Milling tool wear sample.
Tool blade image: 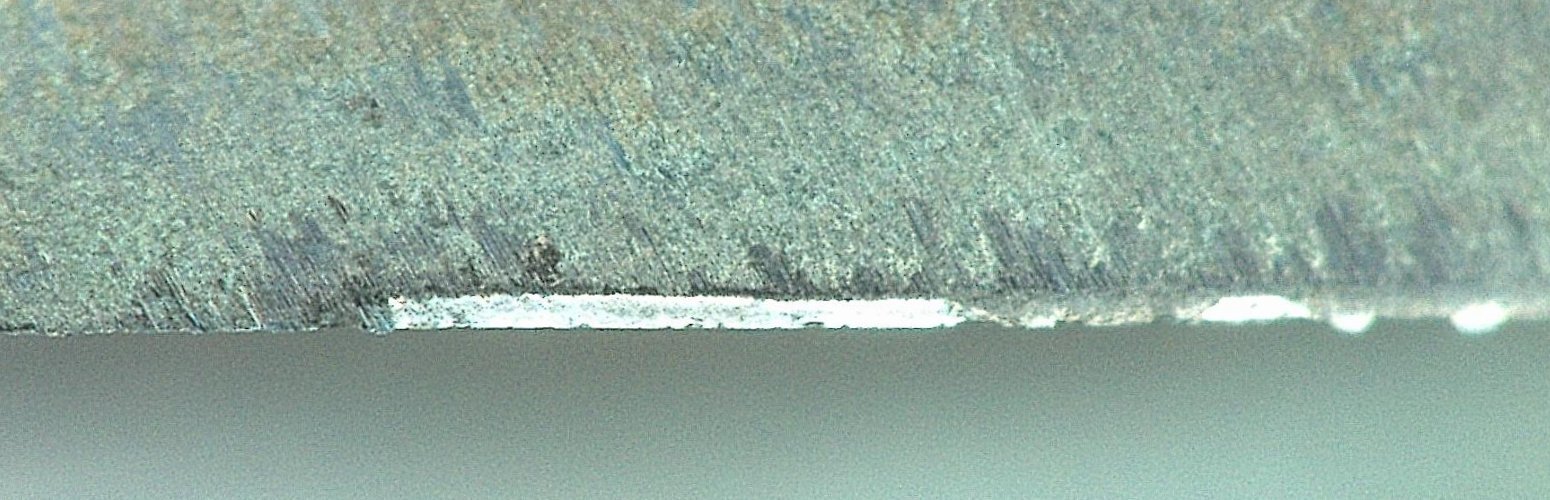
Chip image: 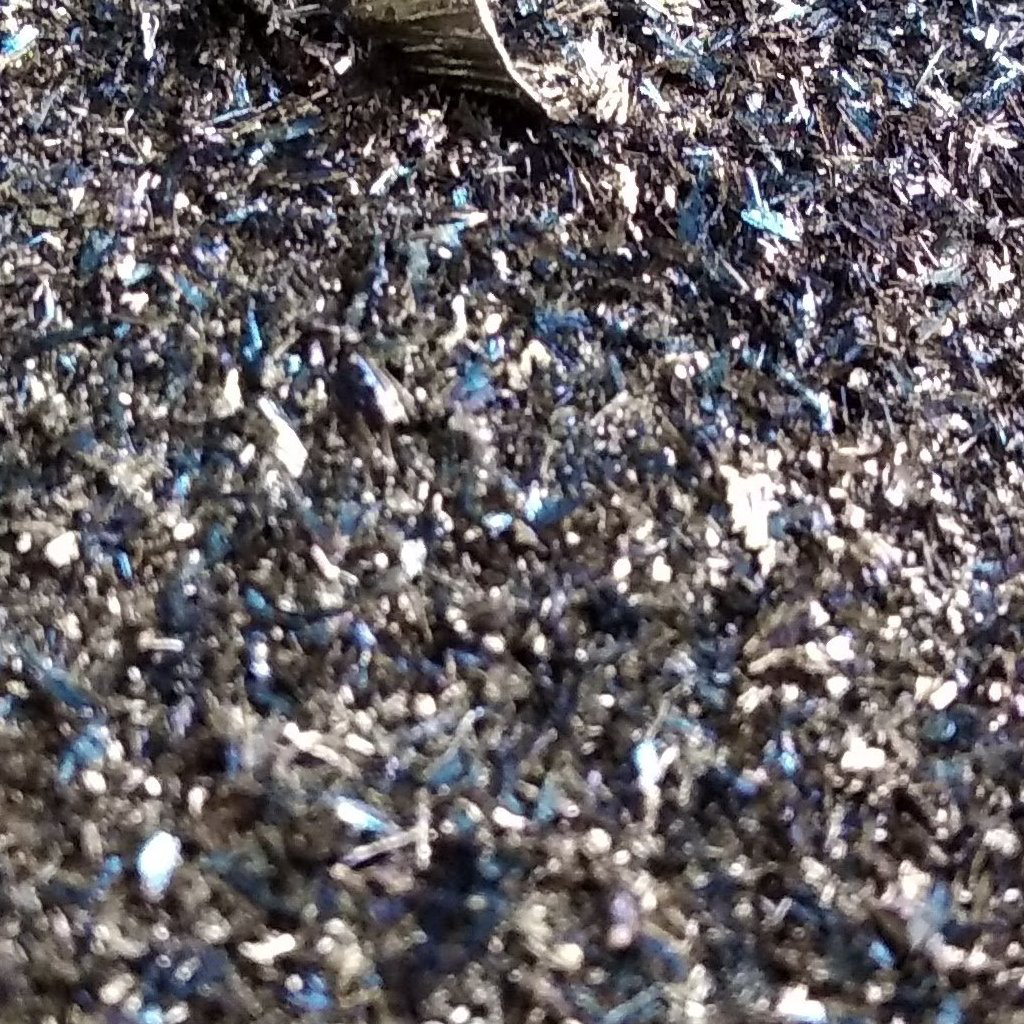
Workpiece image: 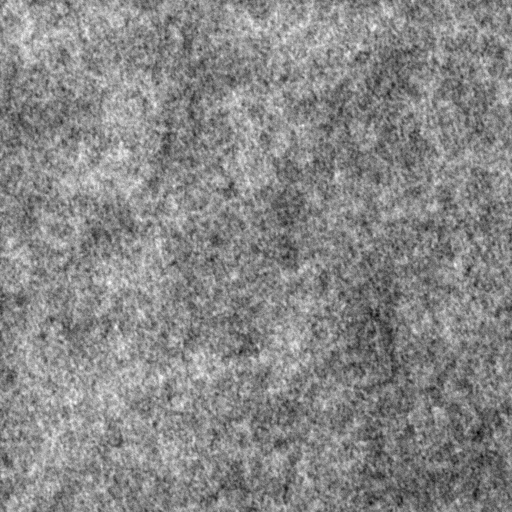
Tool wear state: dulled
Gaps: 7.97
Flank wear: 131.71
Overhang: 22.62
Force-signal Mel-spectrograms (X, Y, Z axes): 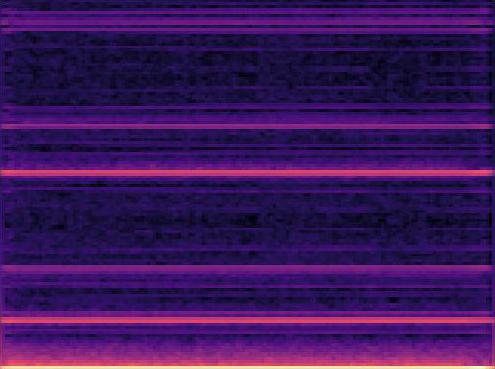 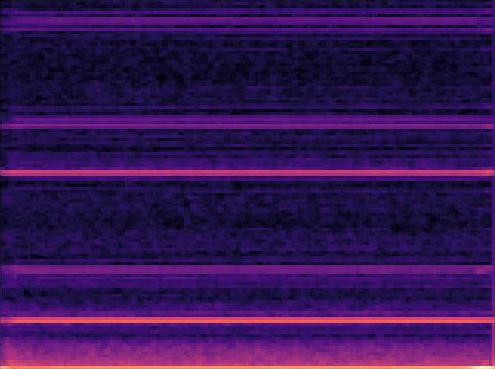 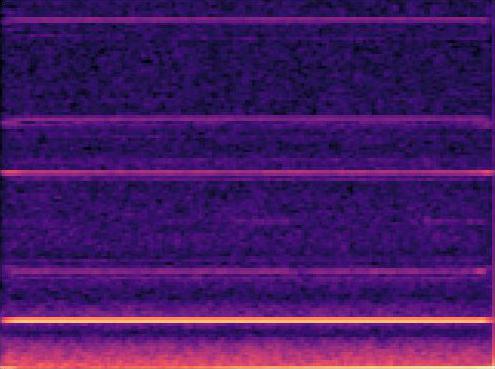
Force-signal scalograms (X, Y, Z axes): 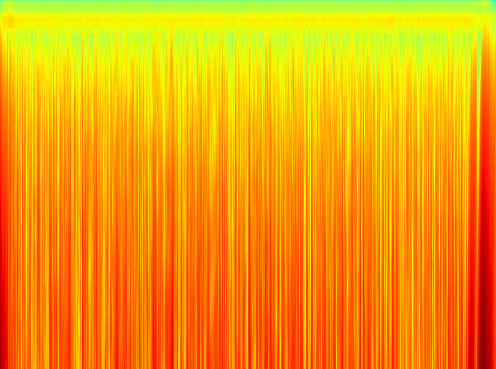 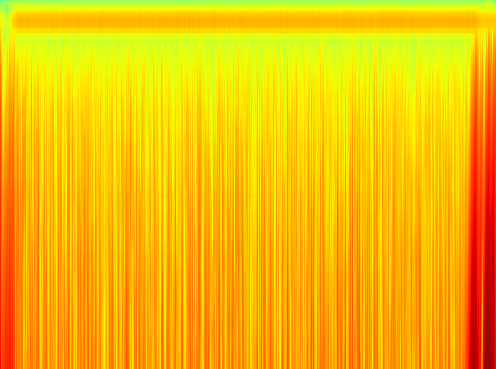 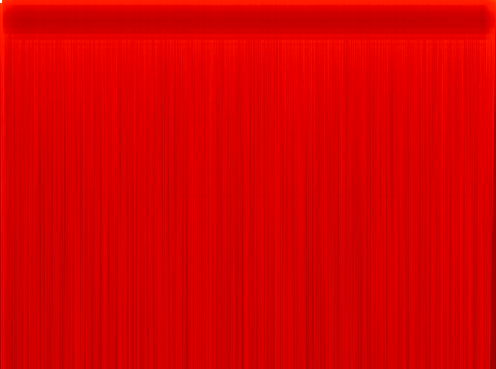
Force phase: accelerated_severe_wear